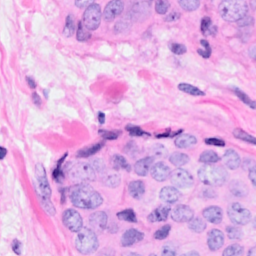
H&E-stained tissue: Breast